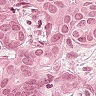
Metastatic tissue present: yes